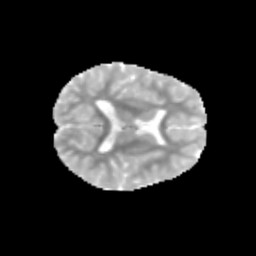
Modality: MD
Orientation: axial
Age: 9
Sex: female
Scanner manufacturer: siemens
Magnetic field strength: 3 T
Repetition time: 3.8 s
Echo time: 0.07 s